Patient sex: M
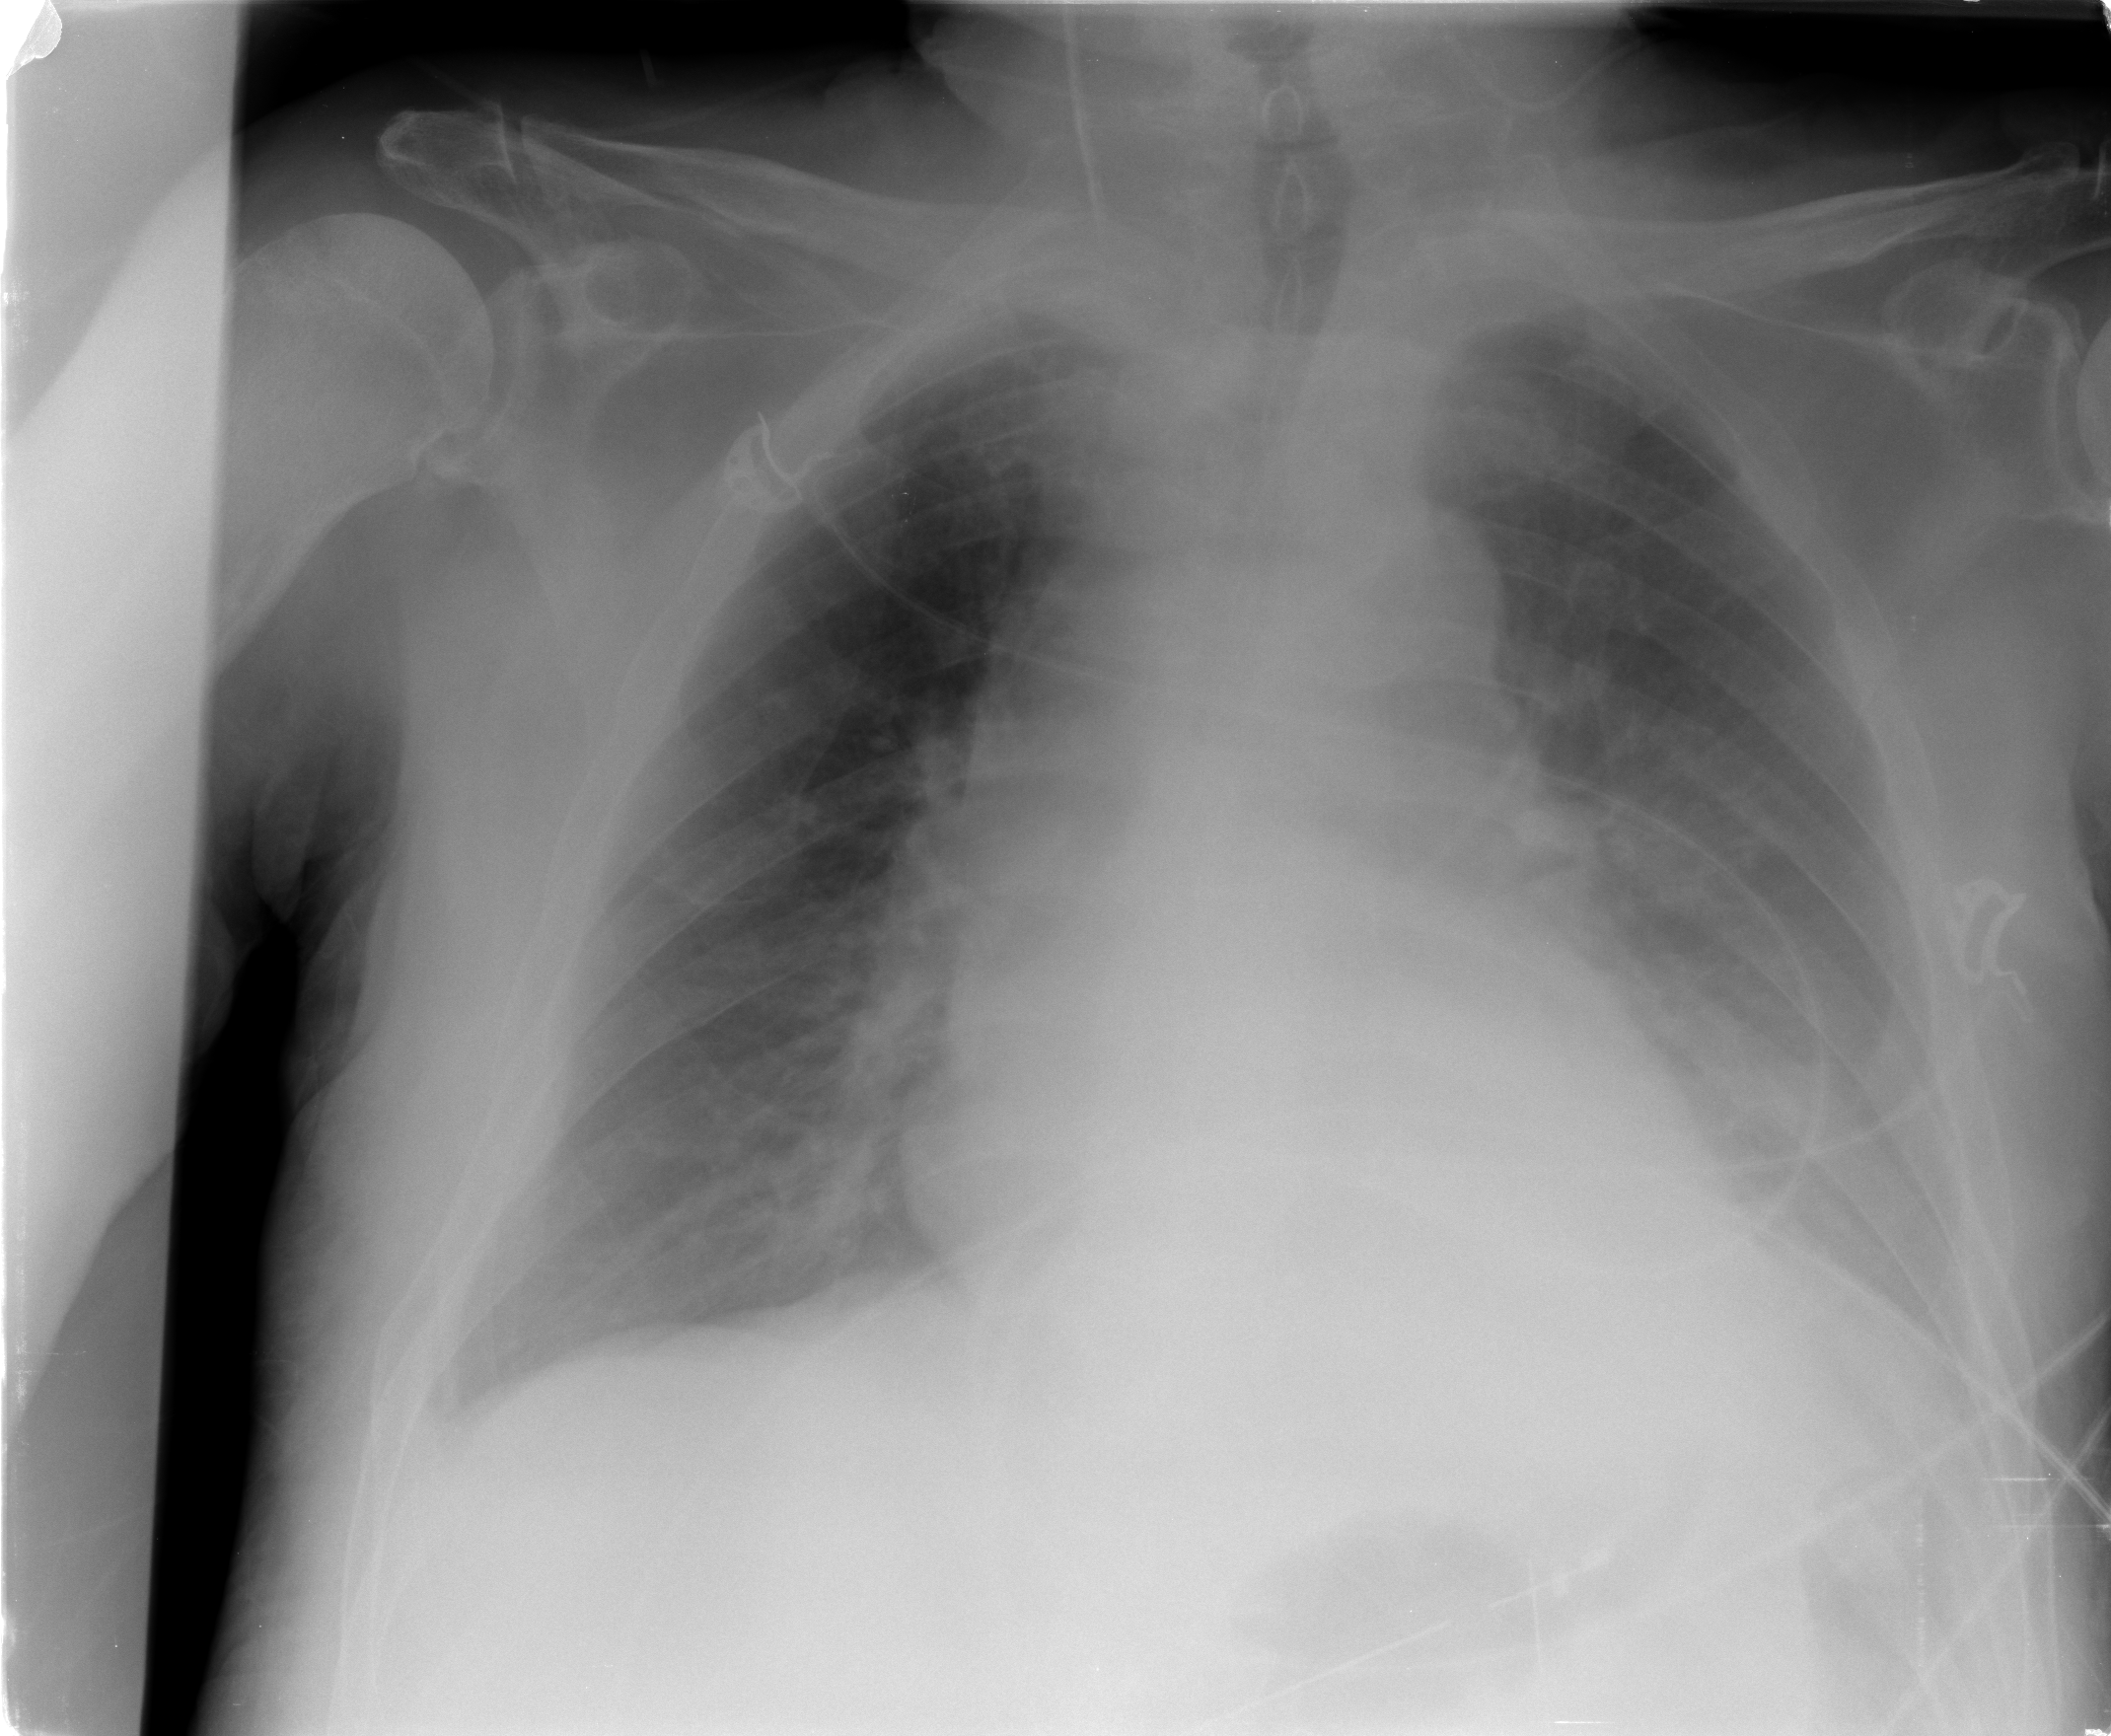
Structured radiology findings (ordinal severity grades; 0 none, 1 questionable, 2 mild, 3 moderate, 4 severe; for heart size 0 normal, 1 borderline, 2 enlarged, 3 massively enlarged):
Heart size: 0
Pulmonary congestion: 0
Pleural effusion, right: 2
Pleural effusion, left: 2
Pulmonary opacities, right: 0
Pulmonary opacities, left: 0
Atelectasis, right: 2
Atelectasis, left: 2